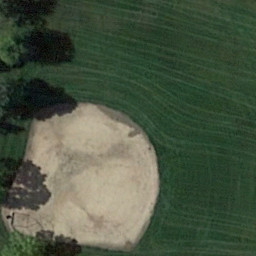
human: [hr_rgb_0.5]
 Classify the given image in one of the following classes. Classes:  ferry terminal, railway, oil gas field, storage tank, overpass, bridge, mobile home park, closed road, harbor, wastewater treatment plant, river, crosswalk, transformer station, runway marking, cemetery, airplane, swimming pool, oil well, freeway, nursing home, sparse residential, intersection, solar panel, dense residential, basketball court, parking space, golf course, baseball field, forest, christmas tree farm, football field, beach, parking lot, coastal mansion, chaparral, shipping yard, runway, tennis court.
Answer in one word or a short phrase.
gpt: baseball field